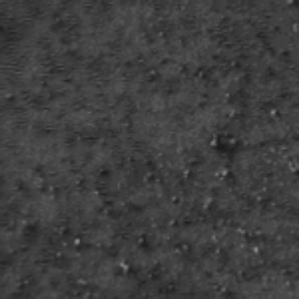
Label: frost